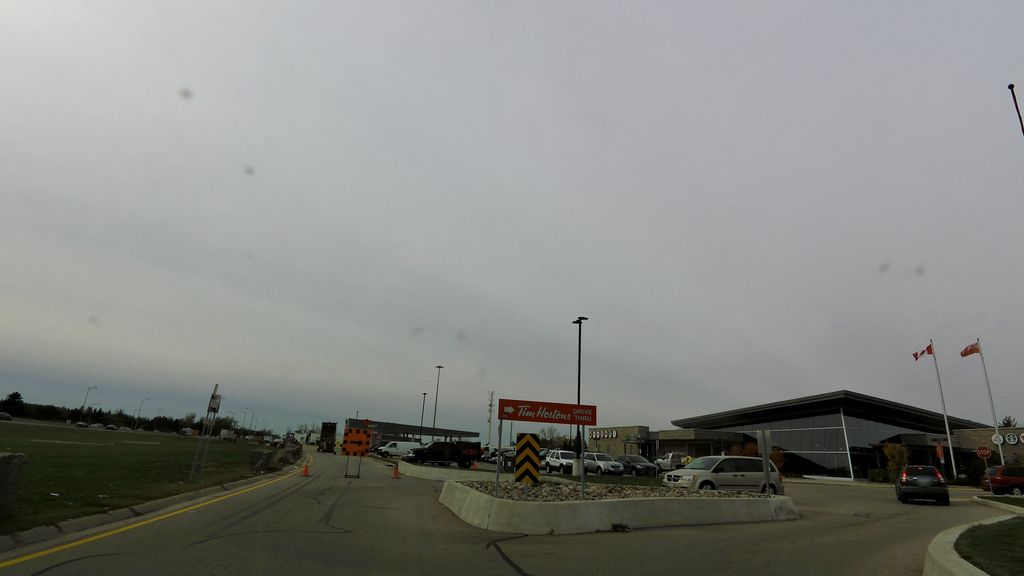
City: kitchener-waterloo